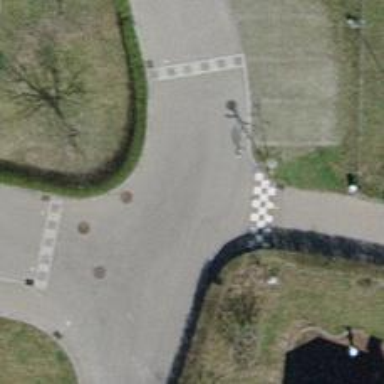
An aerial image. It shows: Traffic calming table.